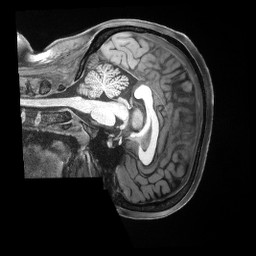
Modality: T1w
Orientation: sagittal
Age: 26
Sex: female
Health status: ill
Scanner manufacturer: siemens
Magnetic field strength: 3 T
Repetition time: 2.5 s
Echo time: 0.00181 s